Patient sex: F
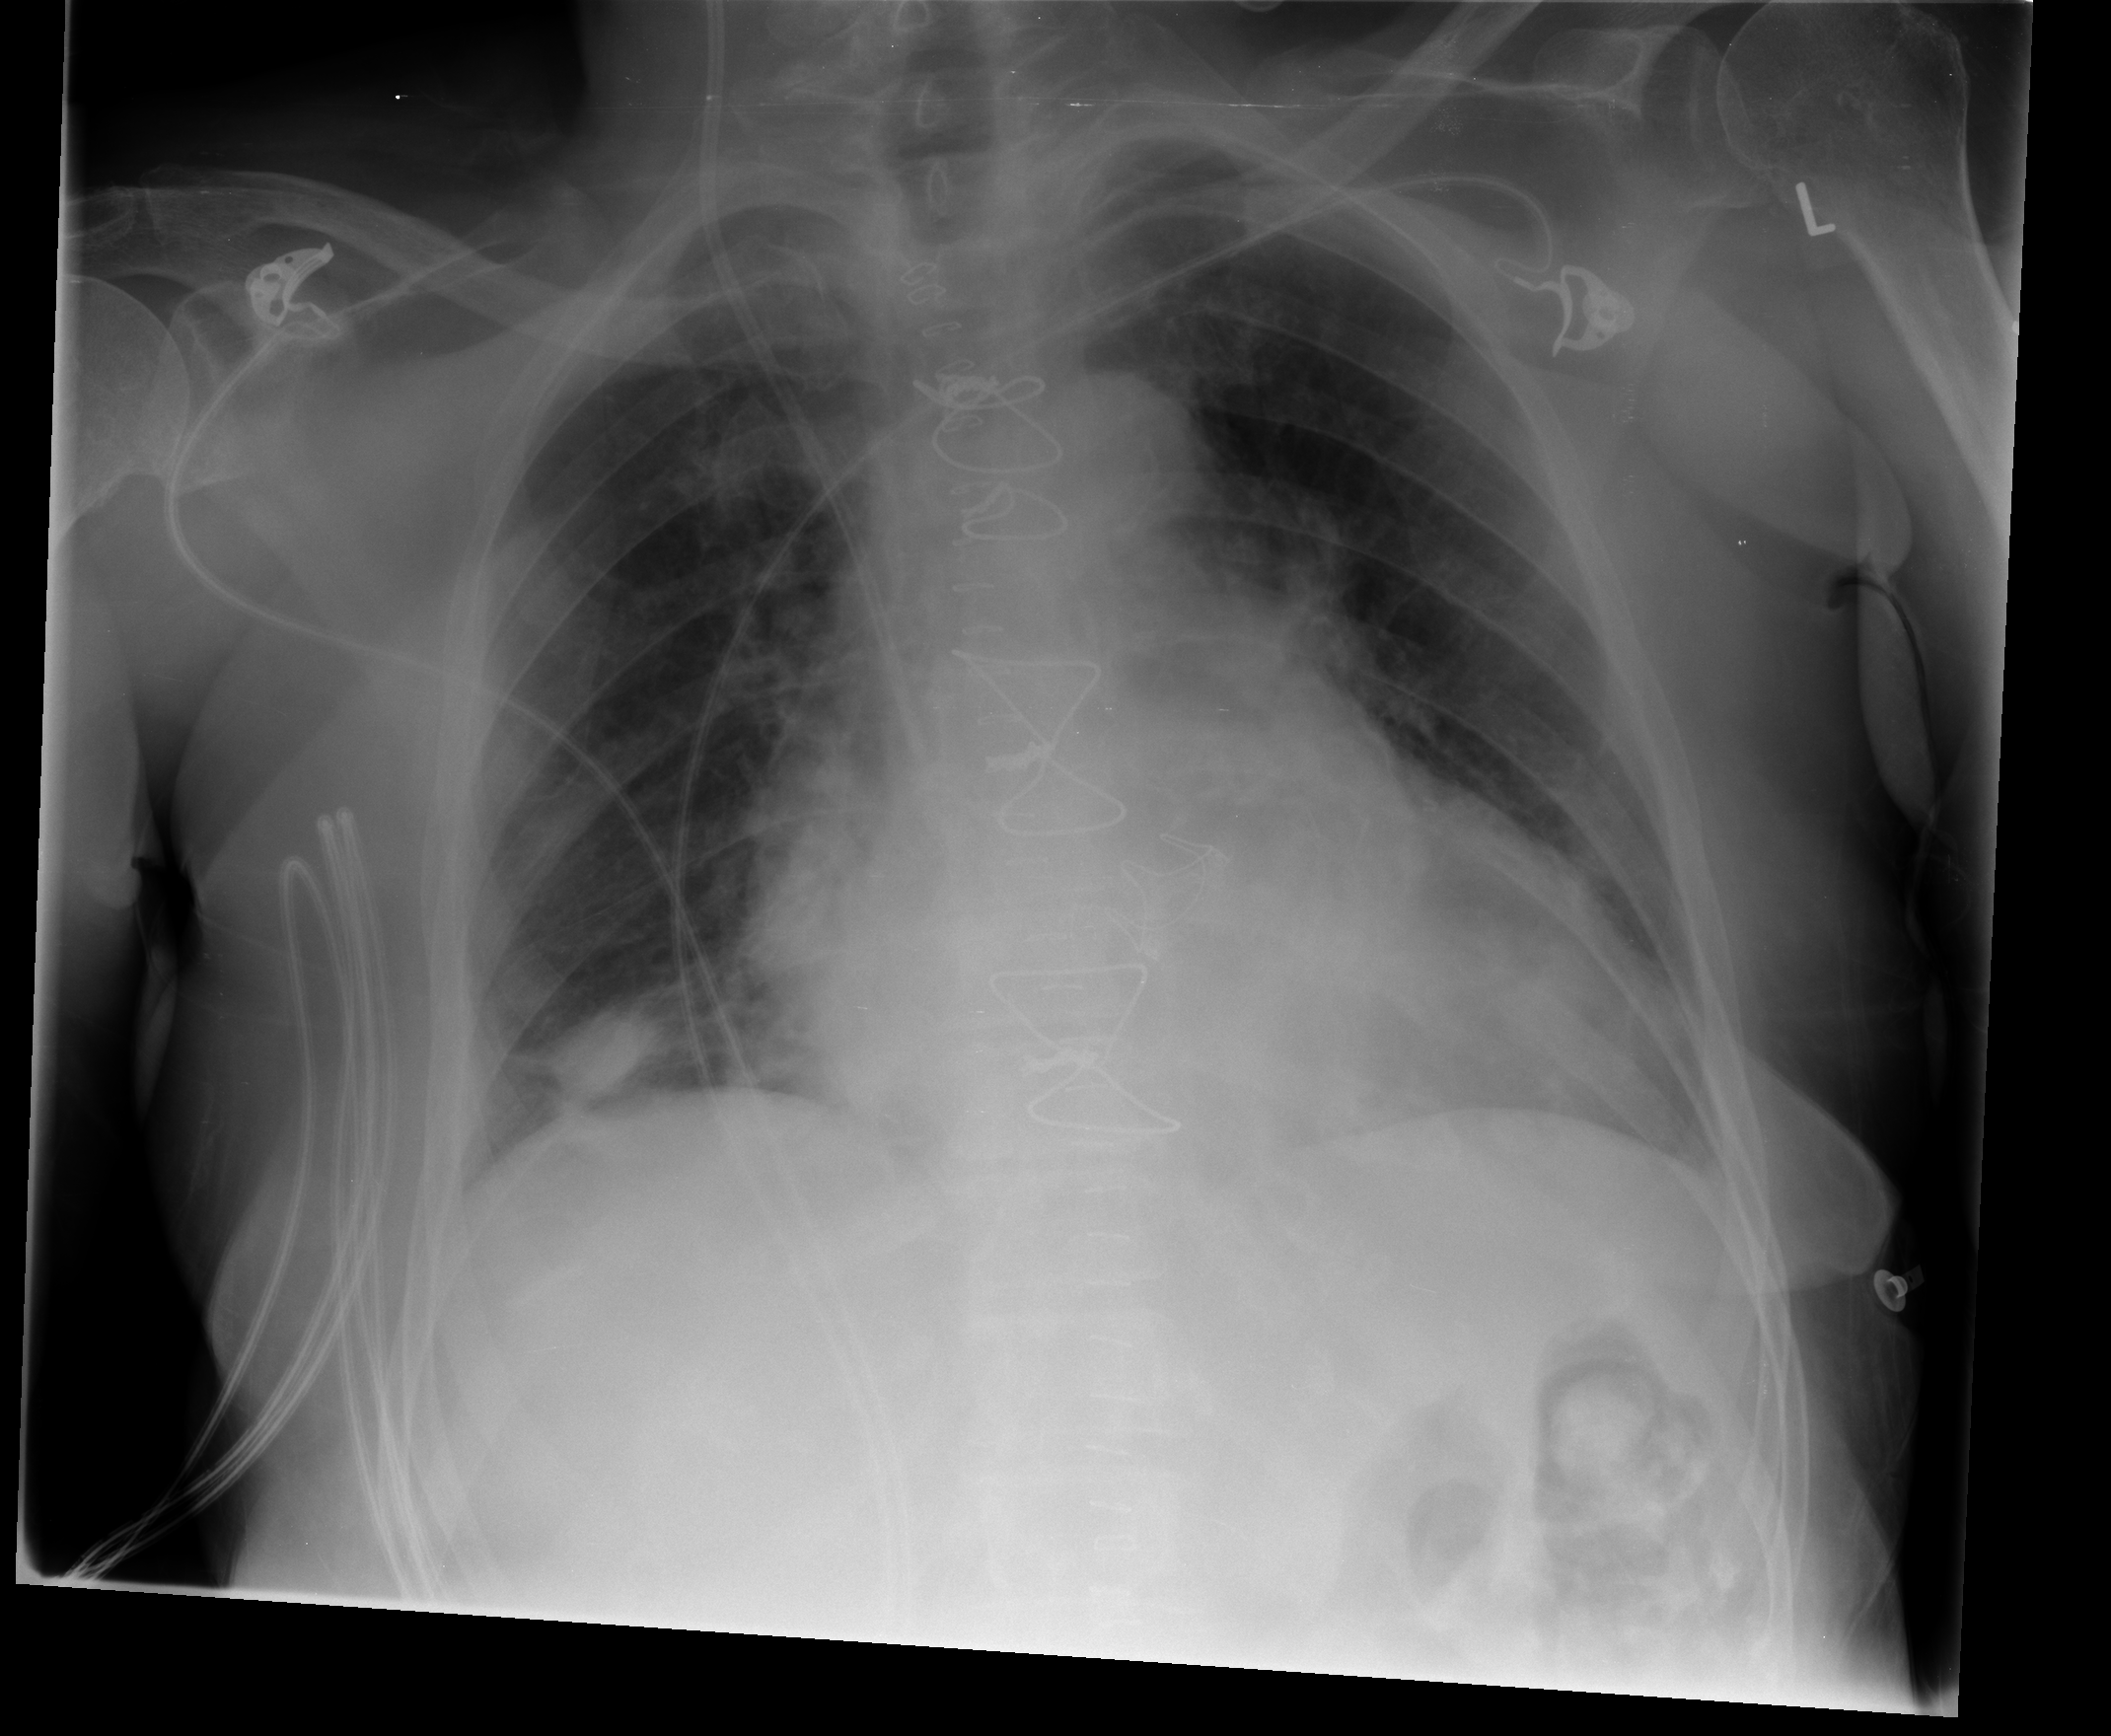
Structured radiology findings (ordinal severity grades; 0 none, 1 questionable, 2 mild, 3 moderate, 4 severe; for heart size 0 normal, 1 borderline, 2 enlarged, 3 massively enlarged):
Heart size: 2
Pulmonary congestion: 2
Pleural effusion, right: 0
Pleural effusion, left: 0
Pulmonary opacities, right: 0
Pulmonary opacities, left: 0
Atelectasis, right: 2
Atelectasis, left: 2